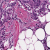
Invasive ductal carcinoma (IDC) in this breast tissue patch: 0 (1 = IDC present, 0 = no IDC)